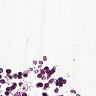
Metastatic tissue present: no